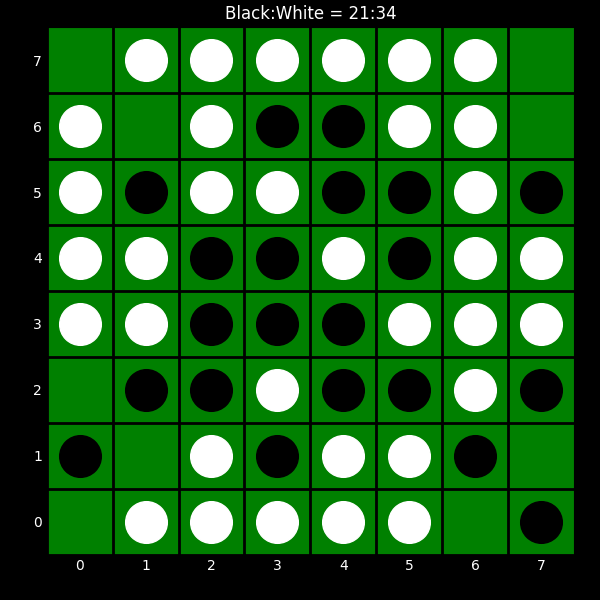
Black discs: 21
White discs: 34